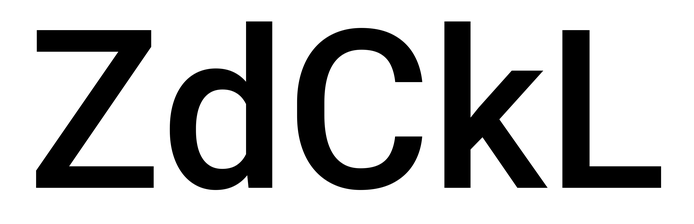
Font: Roboto_Medium